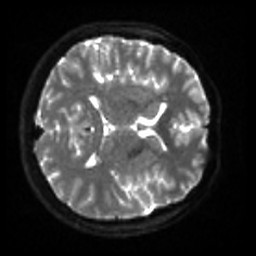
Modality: sbref
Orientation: axial
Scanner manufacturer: siemens
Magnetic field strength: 3 T
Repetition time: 4 s
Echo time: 0.0594 s